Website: slack
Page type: billing-address
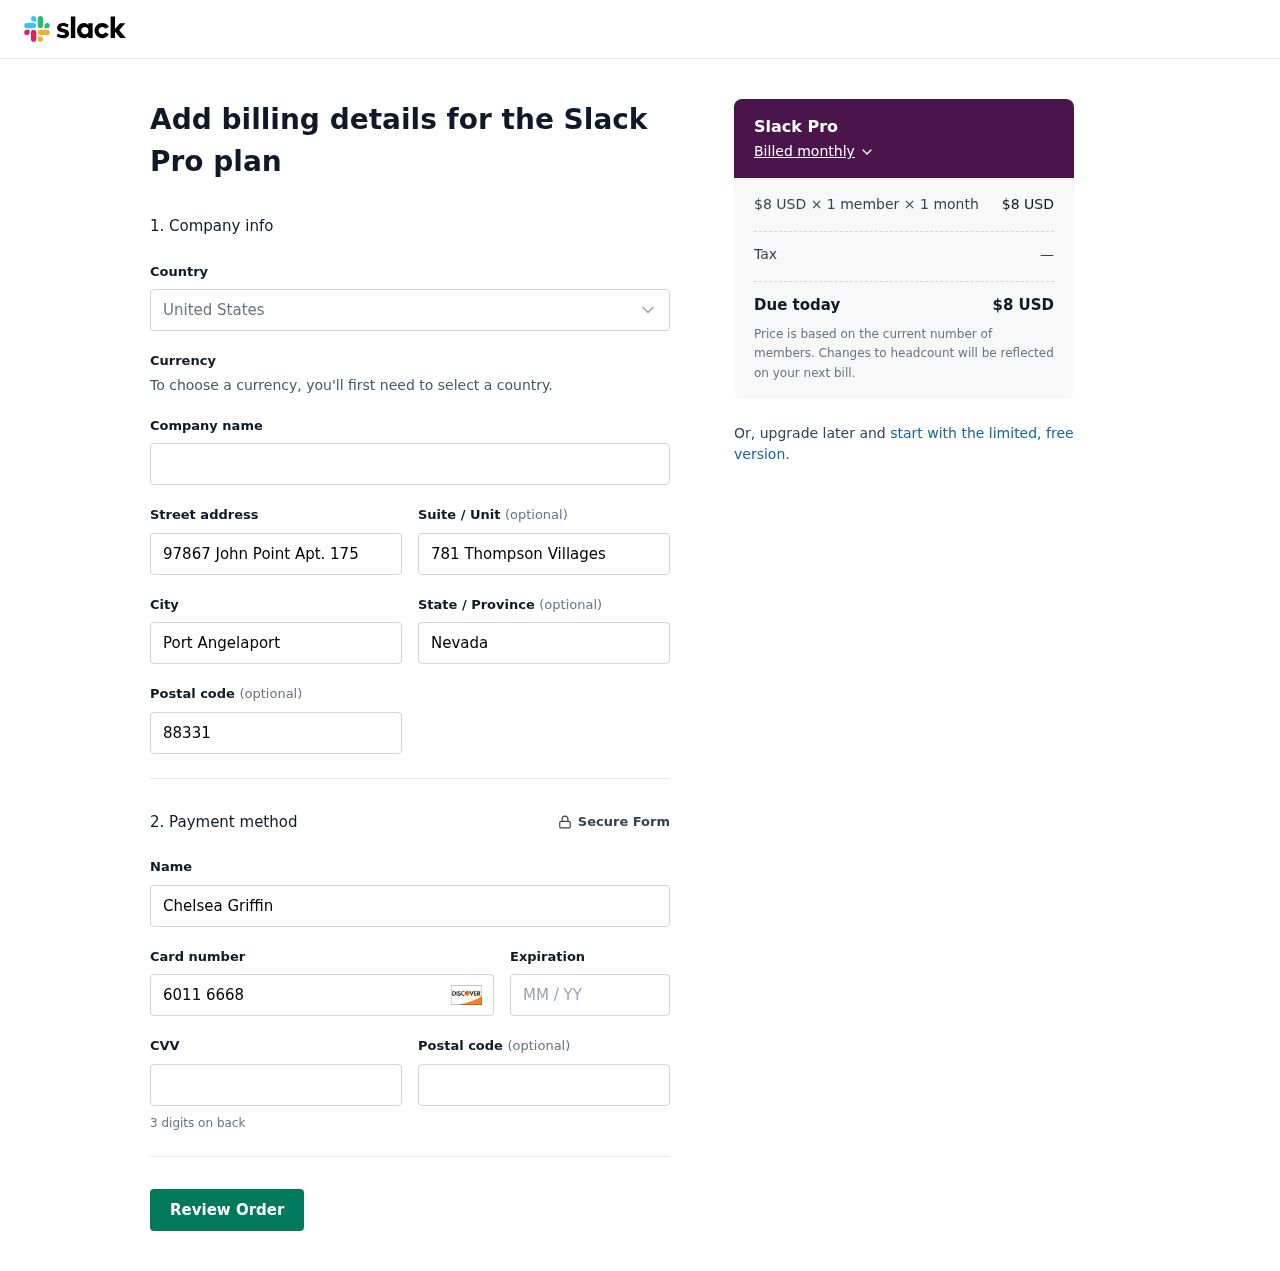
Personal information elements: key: PII_CARD_CVV
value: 016
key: PII_CARD_EXPIRY
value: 08/26
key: PII_CARD_NUMBER
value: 6011 6668 9129 1041
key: PII_CITY
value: Port Angelaport
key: PII_COUNTRY
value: United States
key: PII_FULLNAME
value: Chelsea Griffin
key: PII_POSTCODE
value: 88331
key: PII_POSTCODE2
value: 20414
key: PII_STATE
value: Nevada
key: PII_STREET
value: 97867 John Point Apt. 175
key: PII_STREET2
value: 781 Thompson Villages
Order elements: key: ORDER_PLAN_PRICE
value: $8 USD
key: ORDER_NUM_MEMBERS
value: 1 member
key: ORDER_NUM_MONTHS
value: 1 month
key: ORDER_SUBTOTAL
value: $8 USD
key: ORDER_TAX
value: —
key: ORDER_TOTAL
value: $8 USD